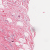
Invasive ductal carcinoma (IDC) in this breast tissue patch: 0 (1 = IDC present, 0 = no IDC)